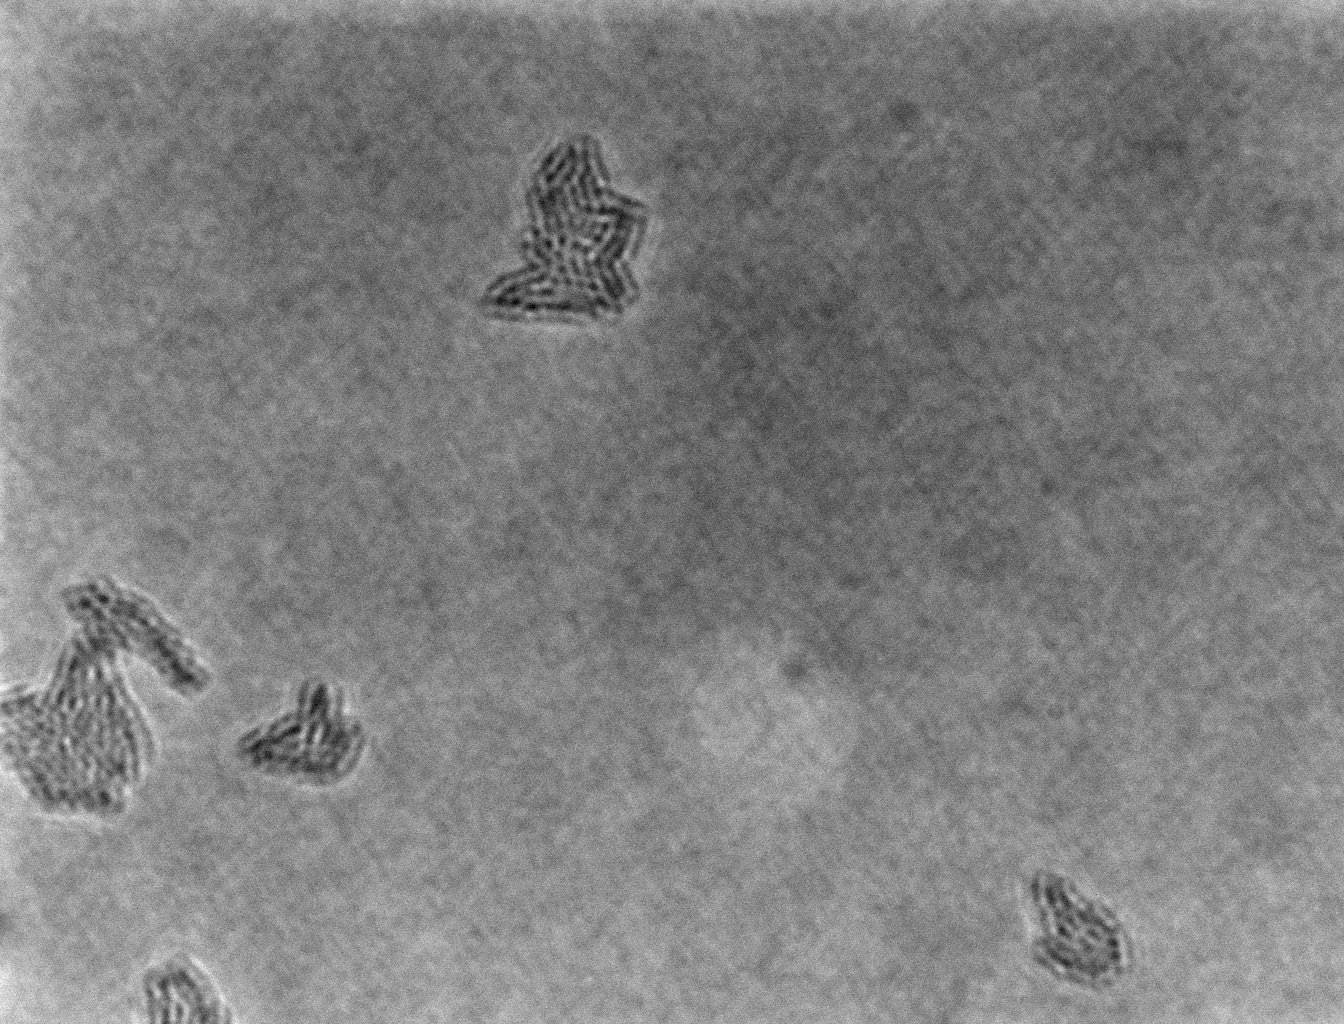
Brightfield microscopy, 60x objective, 3 h incubation